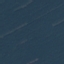
Label: Forest